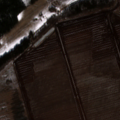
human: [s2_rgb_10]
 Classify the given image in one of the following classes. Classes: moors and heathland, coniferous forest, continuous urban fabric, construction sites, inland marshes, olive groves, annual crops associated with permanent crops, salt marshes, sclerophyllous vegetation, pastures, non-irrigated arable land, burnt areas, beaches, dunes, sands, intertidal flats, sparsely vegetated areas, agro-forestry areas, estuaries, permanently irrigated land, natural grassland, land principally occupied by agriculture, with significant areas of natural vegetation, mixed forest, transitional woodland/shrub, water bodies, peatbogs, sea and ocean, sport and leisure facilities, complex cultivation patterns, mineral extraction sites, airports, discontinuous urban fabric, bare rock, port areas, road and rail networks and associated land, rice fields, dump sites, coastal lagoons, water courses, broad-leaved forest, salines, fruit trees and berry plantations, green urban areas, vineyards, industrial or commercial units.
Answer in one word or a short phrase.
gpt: pastures, land principally occupied by agriculture, with significant areas of natural vegetation, coniferous forest, mixed forest, transitional woodland/shrub, peatbogs